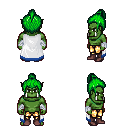
a pixel art fantasy rpg character, male body template, orc, green skin, white trimmed cape, gold greaves, green short topknot hairstyle, white cloth bandages, maroon shoes, four views (front, back, left, right), 2x2 character sprite sheet, small pixel art, hard edges, no anti-aliasing